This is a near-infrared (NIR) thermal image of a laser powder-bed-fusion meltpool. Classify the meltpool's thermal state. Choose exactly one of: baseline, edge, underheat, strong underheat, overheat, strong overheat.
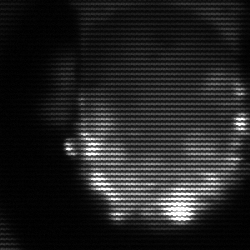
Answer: baseline